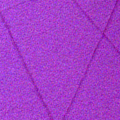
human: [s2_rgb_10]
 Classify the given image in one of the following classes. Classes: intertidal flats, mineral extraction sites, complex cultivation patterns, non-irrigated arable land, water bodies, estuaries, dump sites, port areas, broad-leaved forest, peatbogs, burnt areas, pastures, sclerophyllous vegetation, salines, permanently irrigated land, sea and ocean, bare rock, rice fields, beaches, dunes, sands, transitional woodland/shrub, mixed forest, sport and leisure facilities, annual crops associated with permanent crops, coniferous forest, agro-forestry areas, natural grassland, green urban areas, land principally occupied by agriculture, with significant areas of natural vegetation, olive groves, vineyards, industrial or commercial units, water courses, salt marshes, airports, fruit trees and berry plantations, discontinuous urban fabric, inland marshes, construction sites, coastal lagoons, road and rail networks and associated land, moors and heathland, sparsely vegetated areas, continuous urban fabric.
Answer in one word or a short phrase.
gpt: sea and ocean